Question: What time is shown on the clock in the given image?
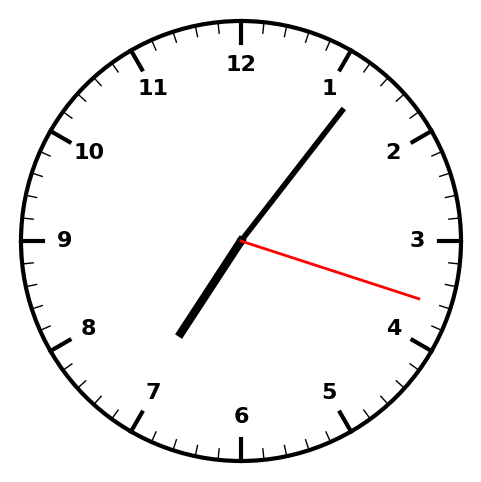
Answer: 07:06:18